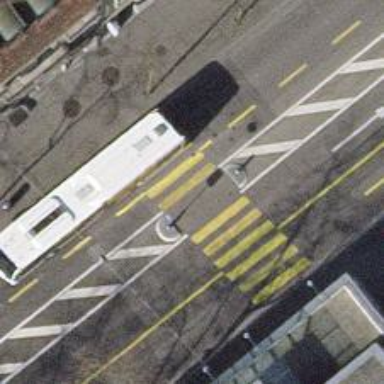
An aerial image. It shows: Marked uncontrolled crossing with island on the road.